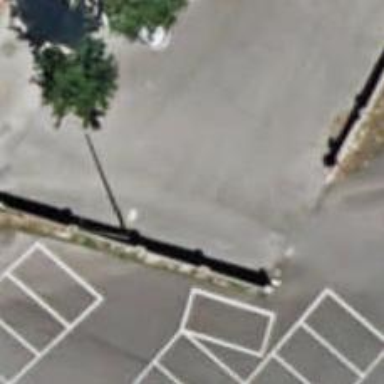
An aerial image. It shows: Parking aisle designated as service road.